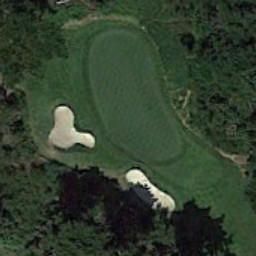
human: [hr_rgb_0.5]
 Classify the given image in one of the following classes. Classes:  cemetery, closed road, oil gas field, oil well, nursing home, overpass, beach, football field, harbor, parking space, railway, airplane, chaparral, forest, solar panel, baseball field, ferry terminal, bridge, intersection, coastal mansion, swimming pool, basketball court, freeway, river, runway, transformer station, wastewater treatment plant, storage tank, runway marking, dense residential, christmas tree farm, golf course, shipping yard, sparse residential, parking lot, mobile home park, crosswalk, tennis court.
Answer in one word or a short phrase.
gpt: golf course